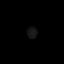
Tissue: skin
Cell type: Fibroblasts
Senescence score: 0.7315
Nuclear area (px): 107
Mean DAPI intensity: 22.019